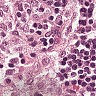
Metastatic tissue present: no